Question: So I have a single quadrant plot that is working well, except that when a point falls exactly on an axis, it gets cut off.

The blue and green triangles on the right side of x-axis above should be full diamonds.
Is there any simple way to make the ticks display on top of the x-axis instead of getting cut off? I'd like to keep the origin where it is.
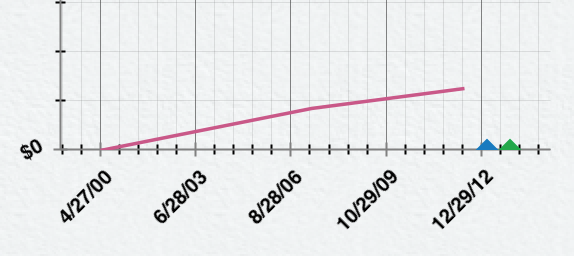
Answer: You need to move the axes inside the plot area so the plot symbols don't get cut off. The best way to do that is to expand the plot ranges slightly and use the 'visibleRange' and 'gridLinesRange' properties to limit the visible parts of the axis and grid lines.
The "Control Chart" plot in the example app demonstrates this technique.